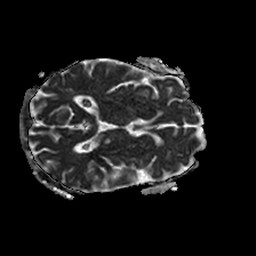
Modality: ADC
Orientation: axial
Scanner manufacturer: philips
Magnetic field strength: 1.5 T
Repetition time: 3.393 s
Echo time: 0.06922 s